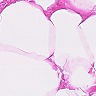
Metastatic tissue present: no